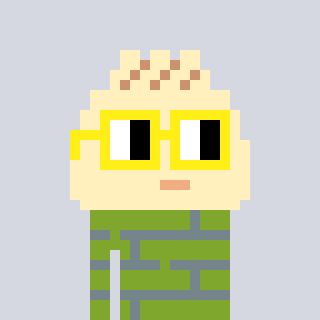
a pixel art character with square yellow glasses, a porkbao-shaped head and a slimegreen-colored body on a cool background